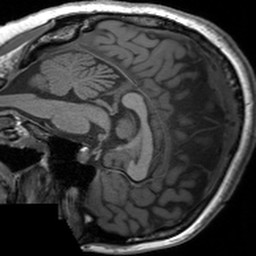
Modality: T1w
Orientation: sagittal
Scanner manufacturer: siemens
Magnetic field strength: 3 T
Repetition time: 1.54 s
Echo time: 0.00234 s